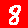
Digit: 8